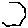
Label: hexagon